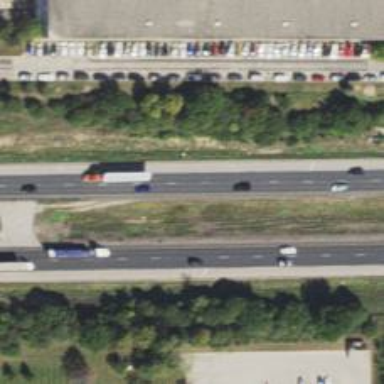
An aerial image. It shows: Asphalt motorway.